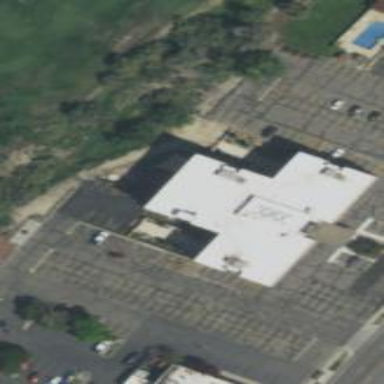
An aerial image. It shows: Retail building.